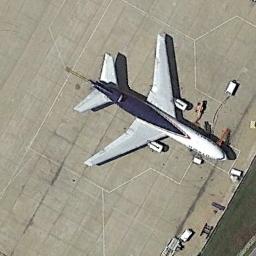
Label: airplane